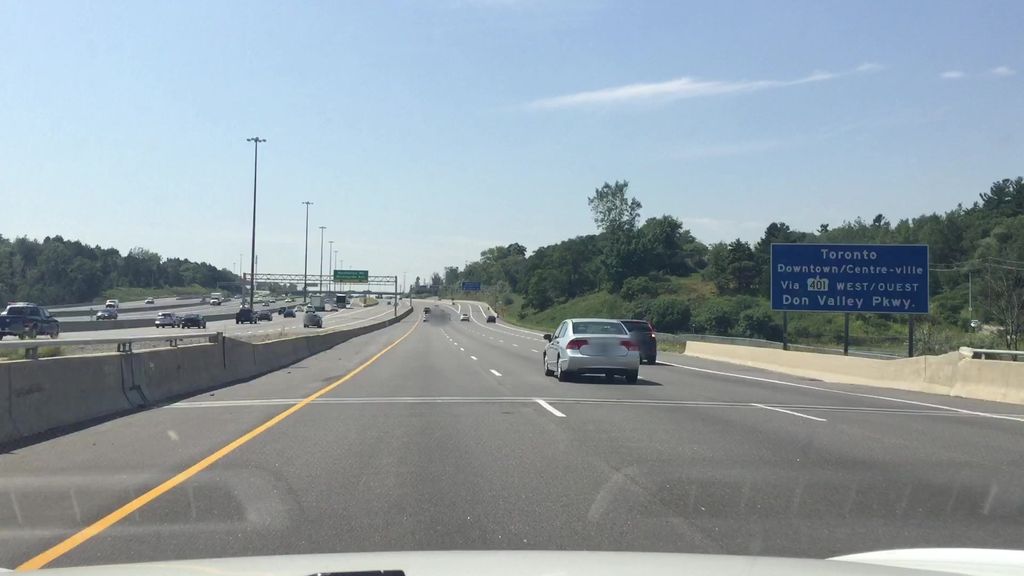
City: toronto